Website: walmart
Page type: account-dashboard
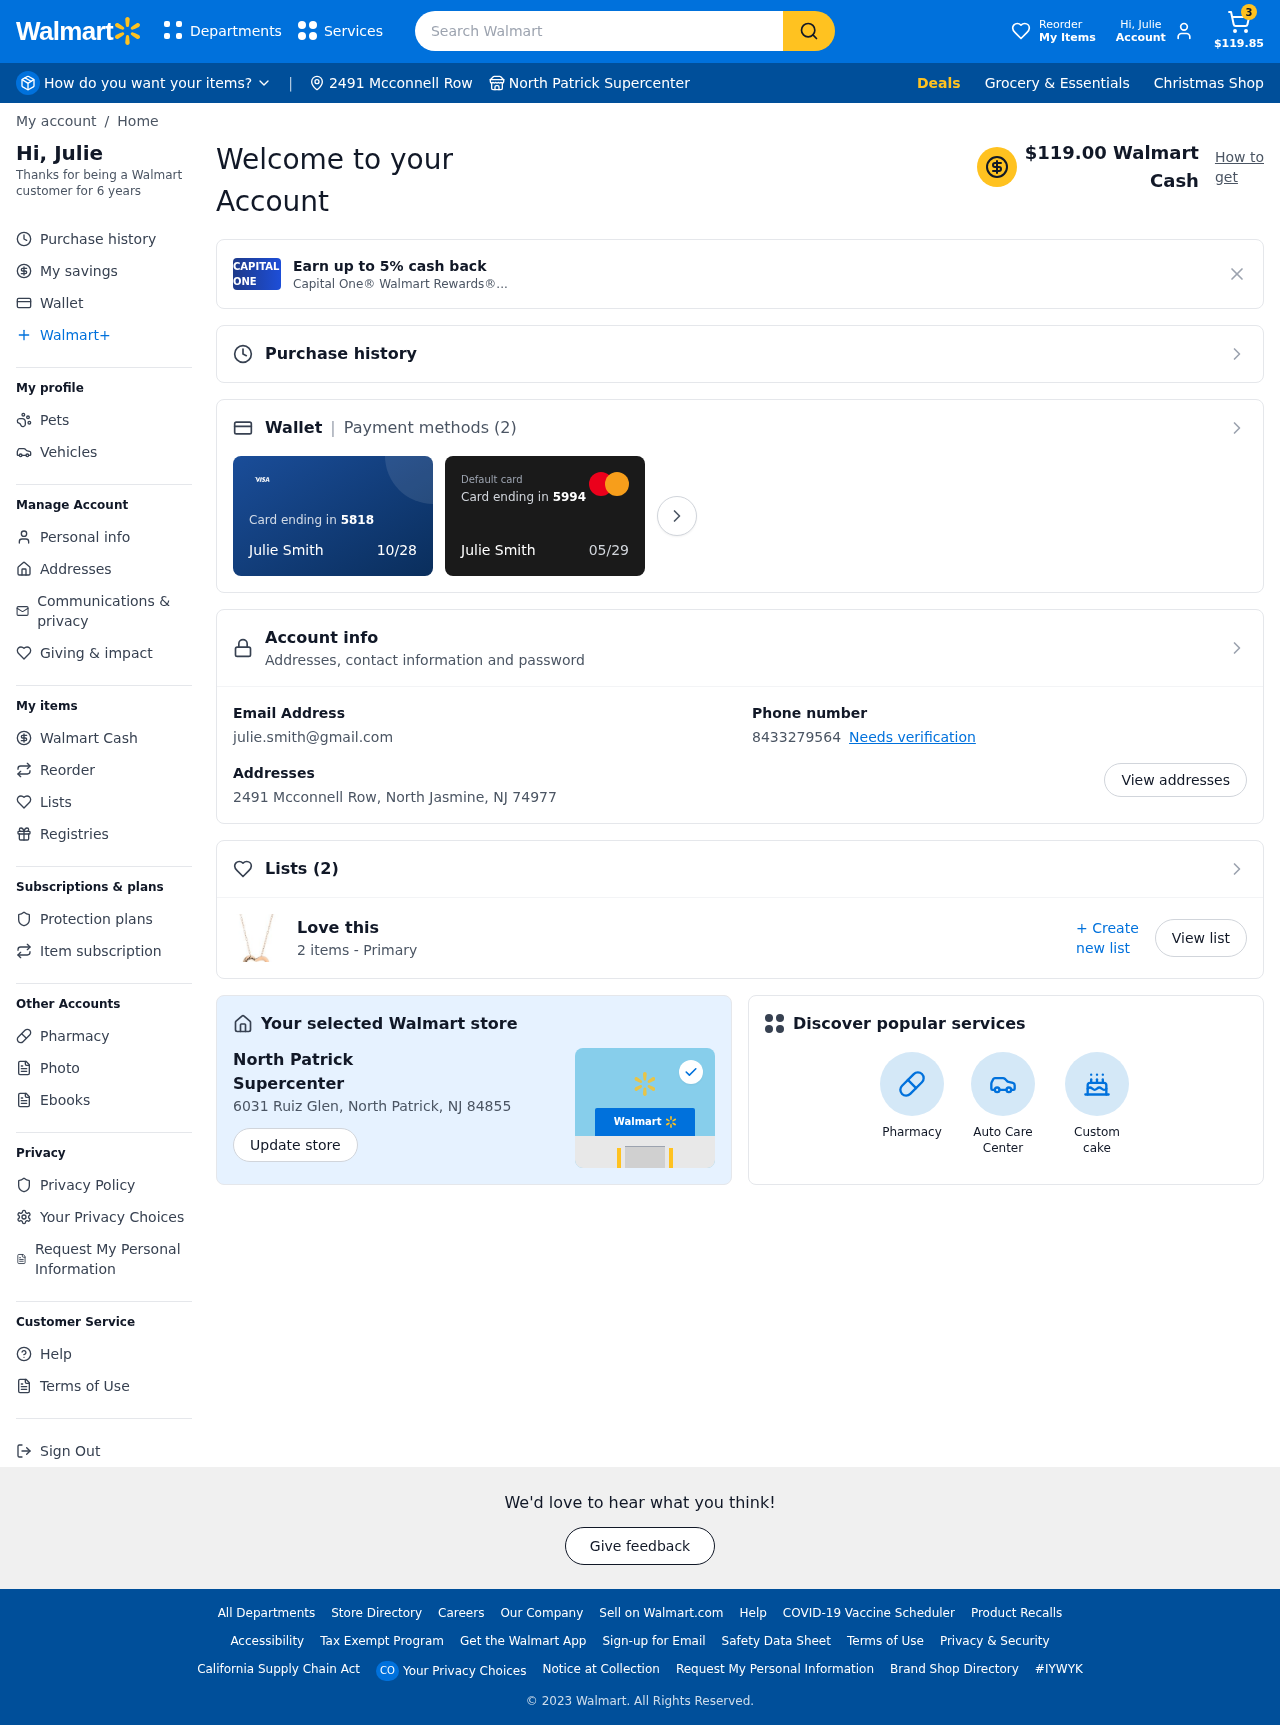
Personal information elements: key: PII_CARD_EXPIRY
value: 10/28
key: PII_CARD_LAST4
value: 5818
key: PII_EMAIL
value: julie.smith@gmail.com
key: PII_FIRSTNAME
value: Julie
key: PII_FULLNAME
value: Julie Smith
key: PII_LOCATION1_CITY
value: North Patrick Supercenter
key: PII_LOCATION1_CITY
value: North Patrick
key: PII_LOCATION1_CITY_STATE_ZIP
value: North Patrick, NJ 84855
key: PII_LOCATION1_STREET
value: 6031 Ruiz Glen
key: PII_PHONE
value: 8433279564
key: PII_STREET
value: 2491 Mcconnell Row
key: PII_FIRSTNAME2
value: Julie
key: PII_FIRSTNAME3
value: Julie
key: PII_FIRSTNAME_DERIVED
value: Julie
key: PII_WALMART_CASH
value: $119.00
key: PII_CARD_LAST42
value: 5994
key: PII_LASTNAME
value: Smith
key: PII_FULLNAME2
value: Julie Smith
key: PII_FULLNAME3
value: Julie Smith
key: PII_LASTNAME2
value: Smith
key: PII_LASTNAME3
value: Smith
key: PII_LASTNAME_DERIVED
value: Smith
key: PII_FULLNAME_DERIVED
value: Julie Smith
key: PII_NAME_FULL_DERIVED
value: Julie Smith
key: PII_CARD_EXPIRY2
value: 05/29
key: PII_STREET2
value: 2491 Mcconnell Row
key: PII_CITY_STATE_ZIP
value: North Jasmine, NJ 74977
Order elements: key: ORDER_NUM_ITEMS
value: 3
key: ORDER_SUBTOTAL
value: $119.85
Search elements: key: HEADER_SEARCH
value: Search Walmart